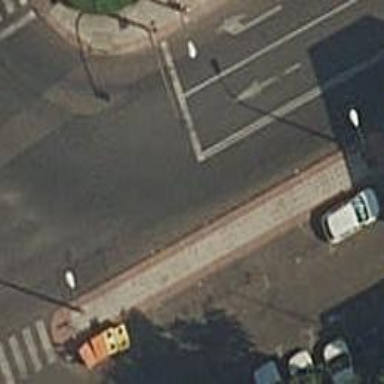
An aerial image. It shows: Road with traffic signals for signaling.